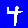
Digit: 4